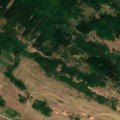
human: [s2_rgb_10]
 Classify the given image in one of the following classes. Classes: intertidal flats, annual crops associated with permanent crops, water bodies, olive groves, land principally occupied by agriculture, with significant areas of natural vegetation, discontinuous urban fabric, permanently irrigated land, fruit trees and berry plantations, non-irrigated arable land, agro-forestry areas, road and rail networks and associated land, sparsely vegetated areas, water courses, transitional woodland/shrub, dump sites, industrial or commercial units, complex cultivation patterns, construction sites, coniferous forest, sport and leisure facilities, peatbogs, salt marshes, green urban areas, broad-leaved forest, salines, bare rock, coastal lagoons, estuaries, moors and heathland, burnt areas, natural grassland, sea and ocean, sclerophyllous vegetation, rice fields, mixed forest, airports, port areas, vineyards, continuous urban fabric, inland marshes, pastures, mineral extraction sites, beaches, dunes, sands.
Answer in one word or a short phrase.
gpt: broad-leaved forest, coniferous forest, natural grassland, transitional woodland/shrub